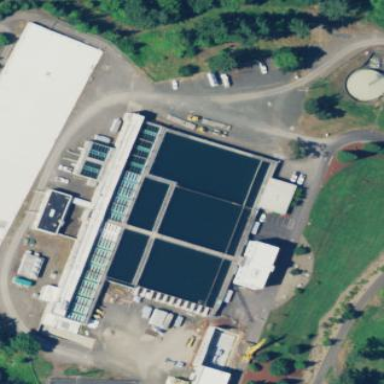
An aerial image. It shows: Man-made water works facility.